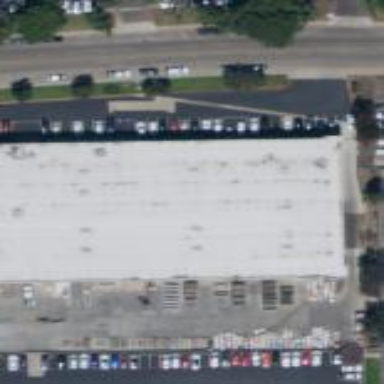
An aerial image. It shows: Industrial building.